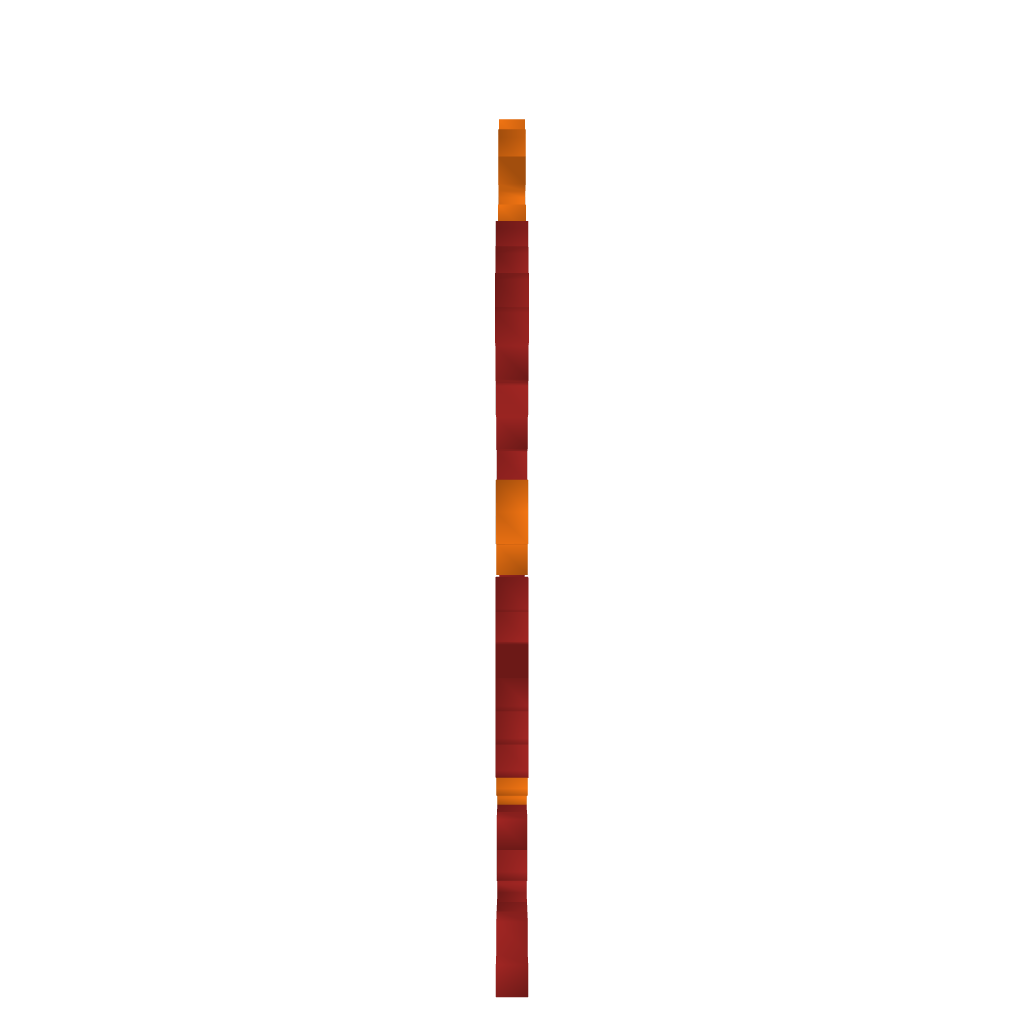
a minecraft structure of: Gutsman (ErnieCIII)